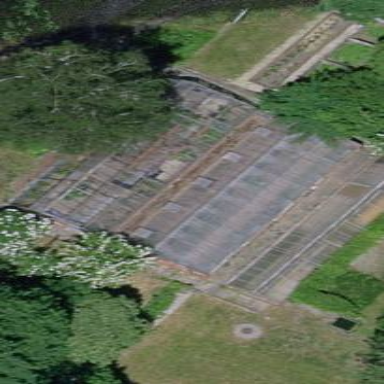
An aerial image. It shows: Greenhouse used for horticulture.